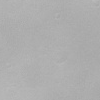
Atmospheric dust classification: dusty